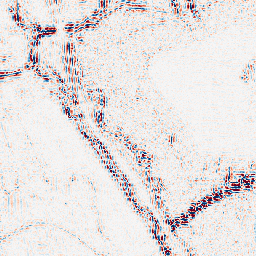
Category: wavelet
Decomposition family: wavelet_reverse_biorthogonal
Decomposition parameters: wavelet: rbio4.4
level: 2
Upsampling method: quadratic
Upsampling parameters: scale: 4
Upsampling scale: 4